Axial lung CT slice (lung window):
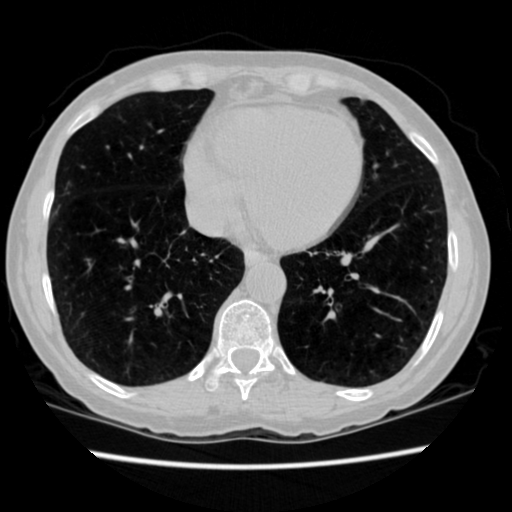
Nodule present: no